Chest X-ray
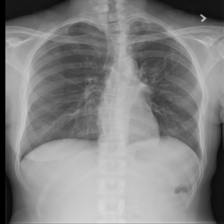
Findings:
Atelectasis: negative
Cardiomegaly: negative
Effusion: negative
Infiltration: negative
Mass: negative
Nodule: positive
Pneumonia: negative
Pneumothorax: negative
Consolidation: negative
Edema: negative
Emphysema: negative
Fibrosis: negative
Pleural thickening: negative
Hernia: negative